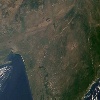
Label: land